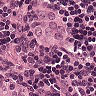
Metastatic tissue present: yes